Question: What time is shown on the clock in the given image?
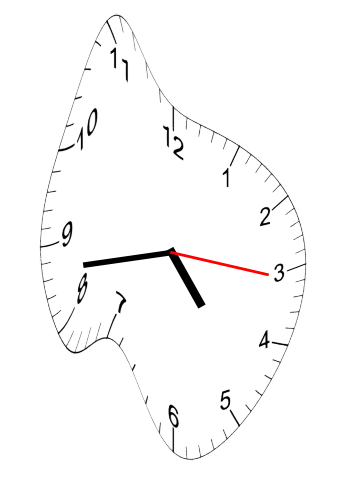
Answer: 04:43:16